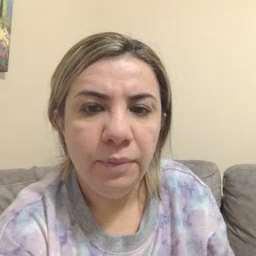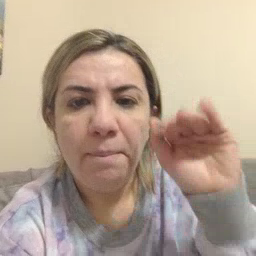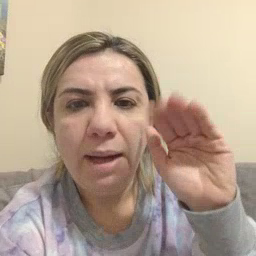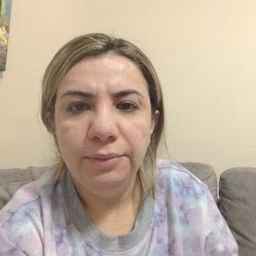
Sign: bye